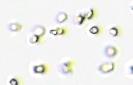
Label: Phaeocystis